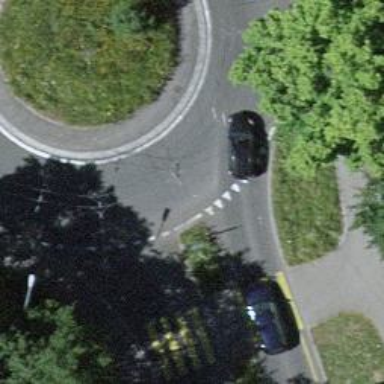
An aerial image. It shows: Road with "give way" sign.